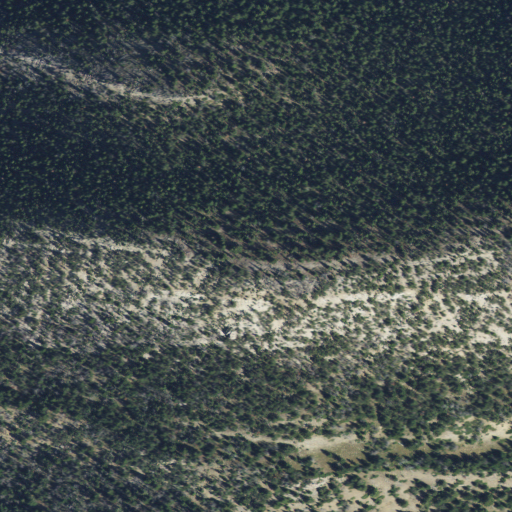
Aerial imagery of mountain in Montana named Tepee Mountain containing evergreen forest and shrub